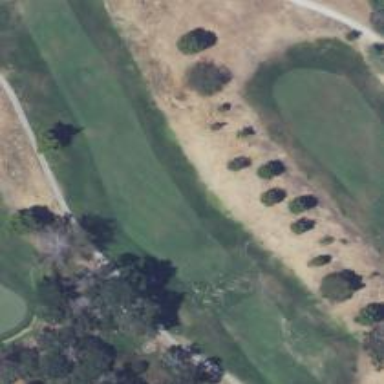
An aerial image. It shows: Golf hole.